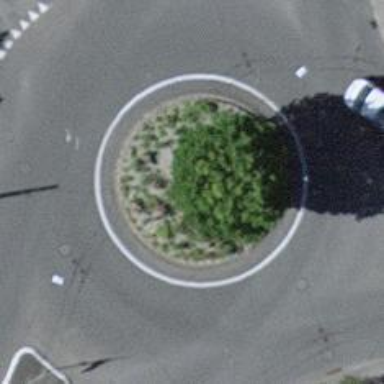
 featuring roundabout. The presence of trolley wires indicates electric trolleybuses operating in the area."